Question: I want to display the name and values of an attribute beside the node name in 'JTree'. Can anyone tell me how to do that? Here is the code I use to display the 'JTree':
'''
import javax.swing.*;
import java.awt.*;
import java.awt.event.*;
import java.awt.Event.*;
import java.io.*;
import javax.swing.tree.*;
import org.xml.sax.*;
import org.xml.sax.helpers.*;
import org.apache.xerces.parsers.*;
public class XMLTreeView {
private SAXTreeBuilder saxTree = null;
private static String file = "";
public static void main(String args[]) {
JFrame frame = new JFrame("XMLTreeView: [ games.xml ]");
frame.setSize(400, 400);
frame.addWindowListener(new WindowAdapter() {
public void windowClosing(WindowEvent ev) {
System.exit(0);
}
});
file = "example1.xml";
new XMLTreeView(frame);
}
public XMLTreeView(JFrame frame) {
frame.getContentPane().setLayout(new BorderLayout());
DefaultMutableTreeNode top = new DefaultMutableTreeNode(file);
// DefaultMutableTreeNode top = new DefaultMutableTreeNode("XML Document");
saxTree = new SAXTreeBuilder(top);
try {
SAXParser saxParser = new SAXParser();
saxParser.setContentHandler(saxTree);
saxParser.parse(new InputSource(new FileInputStream(file)));
} catch (Exception ex) {
top.add(new DefaultMutableTreeNode(ex.getMessage()));
}
JTree tree = new JTree(saxTree.getTree());
JScrollPane scrollPane = new JScrollPane(tree);
frame.getContentPane().add("Center", scrollPane);
frame.setVisible(true);
}
}
class SAXTreeBuilder extends DefaultHandler {
private DefaultMutableTreeNode currentNode = null;
private DefaultMutableTreeNode previousNode = null;
private DefaultMutableTreeNode rootNode = null;
public SAXTreeBuilder(DefaultMutableTreeNode root) {
rootNode = root;
}
public void startDocument() {
currentNode = rootNode;
}
public void endDocument() {
}
public void characters(char[] data, int start, int end) {
String str = new String(data, start, end);
if (!str.equals("") && Character.isLetter(str.charAt(0))) {
currentNode.add(new DefaultMutableTreeNode(str));
}
}
public void startElement(String uri, String qName, String lName, Attributes atts) {
previousNode = currentNode;
currentNode = new DefaultMutableTreeNode(lName);
// Add attributes as child nodes //
attachAttributeList(currentNode, atts);
previousNode.add(currentNode);
}
public void endElement(String uri, String qName, String lName) {
if (currentNode.getUserObject().equals(lName)) {
currentNode = (DefaultMutableTreeNode) currentNode.getParent();
}
}
public DefaultMutableTreeNode getTree() {
return rootNode;
}
private void attachAttributeList(DefaultMutableTreeNode node, Attributes atts) {
for (int i = 0; i < atts.getLength(); i++) {
String name = atts.getLocalName(i);
String value = atts.getValue(name);
node.add(new DefaultMutableTreeNode(name + " = " + value));
}
}
}
'''
In the 'JTree', I want to display the 'NEType' attribute beside 'NE' node,and the 'equipmentHolderType' attribute beside 'EQHO' node
'''
NE NEType=WBTS
EQHO equipmentHolderType=Subrack
'''
I want to have somthing like this:

Here is an example of xml files that I deal with :
'''
<?xml version="1.0" encoding="ISO-8859-1" standalone="yes" ?>
<HWData xmlns:xsi="http://www.w3.org/2001/XMLSchema-instance" xsi:noNamespaceSchemaLocation="hw_data.xsd">
<Header xmlns:xsi="http://www.w3.org/1999/XMLSchema-instance" AdaptationName="NWI3BulkUpload" AccessProtocol="NWI3" time="2004-01-01T00:04:02" uploaded="true" version="1.0" />
<NE xmlns:xsi="http://www.w3.org/1999/XMLSchema-instance" vendorName="Nokia Siemens Networks" objectClass="NE" objectClassVersion="1" MOID="NE-RNC-1/DN:NE-WBTS-4183" NEId="PLMN-PLMN/RNC-1/WBTS-4183" NEType="WBTS" operationalState="enabled" locationName="Tun4183" nameFromPlanningSystem="" systemTitle="Nokia Flexi WCDMA Base Station">
<EQHO vendorName="Nokia Siemens Networks" objectClass="EQHO" objectClassVersion="1" MOID="NE-RNC-1/DN:NE-WBTS-4183/EQHO-40448" equipmentHolderId="40448" equipmentHolderType="Subrack" equipmentHolderSpecificType="472100A-40448" identificationCode="472100A" version="101" serialNumber="K9111641678" userLabel="FRGP" state="working">
<UNIT vendorName="Nokia Siemens Networks" objectClass="UNIT" objectClassVersion="1" MOID="NE-RNC-1/DN:NE-WBTS-4183/EQHO-40448/UNIT-158" unitId="158" unitTypeActual="CORE_FRGP" identificationCode="084629A" version="101" serialNumber="K9111641678" />
</EQHO>
<EQHO vendorName="Nokia Siemens Networks" objectClass="EQHO" objectClassVersion="1" MOID="NE-RNC-1/DN:NE-WBTS-4183/EQHO-173" equipmentHolderId="173" equipmentHolderType="Subrack" equipmentHolderSpecificType="471469A-173" identificationCode="471469A" version="" serialNumber="L1104816112" userLabel="FSME" state="working">
<UNIT vendorName="N" objectClass="UNIT" objectClassVersion="1" MOID="NE-RNC-1/DN:NE-WBTS-4183/EQHO-173/UNIT-16" unitId="16" unitTypeActual="CORE_FSME" identificationCode="083833A" version="104" serialNumber="L1104816112" />
<UNIT vendorName="NOKIA SIEMENS NETWORKS" objectClass="UNIT" objectClassVersion="1" MOID="NE-RNC-1/DN:NE-WBTS-4183/EQHO-173/UNIT-225" unitId="225" unitTypeActual="FTLB" identificationCode="471984A" version="103" serialNumber="RY104807867" />
</EQHO>
<EQHO vendorName="NSN" objectClass="EQHO" objectClassVersion="1" MOID="NE-RNC-1/DN:NE-WBTS-4183/EQHO-40192" equipmentHolderId="40192" equipmentHolderType="Subrack" equipmentHolderSpecificType="472083A-40192" identificationCode="472083A" version="101" serialNumber="L6105220714" userLabel="FXDA" state="working" />
</NE>
</HWData>
'''
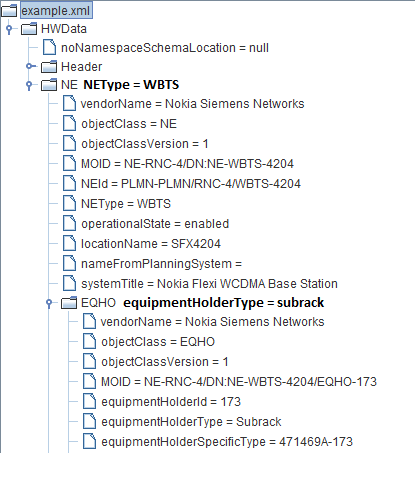
Answer: You could change the string that is used to construct the tree node:
'''
public void startElement(String uri, String qName, String lName, Attributes atts) {
previousNode = currentNode;
// Use the result of the getNodeText method to construct the tree node.
currentNode = new DefaultMutableTreeNode(getNodeText(lName, atts));
// Add attributes as child nodes //
attachAttributeList(currentNode, atts);
previousNode.add(currentNode);
}
private String getNodeText(final String lName, final Attributes atts) {
final String postfix;
if ("NE".equals(lName) && atts.getValue("NEType") != null)
postfix = " NEType=" + atts.getValue("NEType");
else if ("EQHO".equals(lName) && atts.getValue("equipmentHolderType") != null)
postfix = " equipmentHolderType=" + atts.getValue("equipmentHolderType");
else
postfix = "";
return lName + postfix;
}
'''
This is the complete code I ran:
'''
import java.awt.BorderLayout;
import java.awt.event.WindowAdapter;
import java.awt.event.WindowEvent;
import java.io.FileInputStream;
import javax.swing.JFrame;
import javax.swing.JScrollPane;
import javax.swing.JTree;
import javax.swing.tree.DefaultMutableTreeNode;
import org.apache.xerces.parsers.SAXParser;
import org.xml.sax.Attributes;
import org.xml.sax.InputSource;
import org.xml.sax.helpers.DefaultHandler;
public class XMLTreeView {
private SAXTreeBuilder saxTree = null;
private static String file = "";
public static void main(String args[]) {
file = "etc\q29921994\example2.xml";
JFrame frame = new JFrame("XMLTreeView: [ " + file.substring(file.lastIndexOf("\") + 1) + " ]");
frame.setSize(400, 400);
frame.addWindowListener(new WindowAdapter() {
public void windowClosing(WindowEvent ev) {
System.exit(0);
}
});
new XMLTreeView(frame);
}
public XMLTreeView(JFrame frame) {
frame.getContentPane().setLayout(new BorderLayout());
DefaultMutableTreeNode top = new DefaultMutableTreeNode(file);
// DefaultMutableTreeNode top = new DefaultMutableTreeNode("XML Document");
saxTree = new SAXTreeBuilder(top);
try {
SAXParser saxParser = new SAXParser();
saxParser.setContentHandler(saxTree);
saxParser.parse(new InputSource(new FileInputStream(file)));
} catch (Exception ex) {
top.add(new DefaultMutableTreeNode(ex.getMessage()));
}
JTree tree = new JTree(saxTree.getTree());
JScrollPane scrollPane = new JScrollPane(tree);
frame.getContentPane().add("Center", scrollPane);
frame.setVisible(true);
}
}
class SAXTreeBuilder extends DefaultHandler {
private DefaultMutableTreeNode currentNode = null;
private DefaultMutableTreeNode previousNode = null;
private DefaultMutableTreeNode rootNode = null;
public SAXTreeBuilder(DefaultMutableTreeNode root) {
rootNode = root;
}
public void startDocument() {
currentNode = rootNode;
}
public void endDocument() {
}
public void characters(char[] data, int start, int end) {
String str = new String(data, start, end);
if (!str.equals("") && Character.isLetter(str.charAt(0)))
currentNode.add(new DefaultMutableTreeNode(str));
}
public void startElement(String uri, String qName, String lName, Attributes atts) {
previousNode = currentNode;
// currentNode = new DefaultMutableTreeNode(lName);
// Use the result of the getNodeText method to construct the tree node.
currentNode = new DefaultMutableTreeNode(getNodeText(lName, atts));
// Add attributes as child nodes //
attachAttributeList(currentNode, atts);
previousNode.add(currentNode);
}
public void endElement(String uri, String qName, String lName) {
// I think the if below can be removed:
//if (currentNode.getUserObject().equals(lName))
currentNode = (DefaultMutableTreeNode) currentNode.getParent();
}
private String getNodeText(final String lName, final Attributes atts) {
final String postfix;
if ("NE".equals(lName) && atts.getValue("NEType") != null)
postfix = " NEType=" + atts.getValue("NEType");
else if ("EQHO".equals(lName) && atts.getValue("equipmentHolderType") != null)
postfix = " equipmentHolderType=" + atts.getValue("equipmentHolderType");
else if ("UNIT".equals(lName) && atts.getValue("unitTypeActual") != null)
postfix = " equipmentHolderType=" + atts.getValue("unitTypeActual");
else if ("FUUT".equals(lName) && atts.getValue("functionalUnitType") != null)
postfix = " equipmentHolderType=" + atts.getValue("functionalUnitType");
else
postfix = "";
return lName + postfix;
}
public DefaultMutableTreeNode getTree() {
return rootNode;
}
private void attachAttributeList(DefaultMutableTreeNode node, Attributes atts) {
for (int i = 0; i < atts.getLength(); i++) {
String name = atts.getLocalName(i);
String value = atts.getValue(name);
node.add(new DefaultMutableTreeNode(name + " = " + value));
}
}
}
'''
This is the example2.xml file I used:
'''
<?xml version="1.0" encoding="ISO-8859-1" standalone="yes"?>
<HWData xmlns:xsi="http://www.w3.org/2001/XMLSchema-instance" xsi:noNamespaceSchemaLocation="hw_data.xsd">
<Header xmlns:xsi="http://www.w3.org/1999/XMLSchema-instance" AdaptationName="NWI3BulkUpload" AccessProtocol="NWI3" time="2013-05-29T13:09:29" uploaded="true" version="1.0"/>
<NE xmlns:xsi="http://www.w3.org/1999/XMLSchema-instance" vendorName="Nokia Siemens Networks" objectClass="NE" objectClassVersion="1" MOID="NE-RNC-4/DN:NE-WBTS-4204" NEId="PLMN-PLMN/RNC-4/WBTS-4204" NEType="WBTS" operationalState="enabled" locationName="SFX4204" nameFromPlanningSystem="" systemTitle="Nokia Flexi WCDMA Base Station">
<EQHO vendorName="Nokia Siemens Networks" objectClass="EQHO" objectClassVersion="1" MOID="NE-RNC-4/DN:NE-WBTS-4204/EQHO-173" equipmentHolderId="173" equipmentHolderType="Subrack" equipmentHolderSpecificType="471469A-173" identificationCode="471469A" version="" serialNumber="F7123009045" userLabel="FSME" state="working">
<UNIT vendorName="N" objectClass="UNIT" objectClassVersion="1" MOID="NE-RNC-4/DN:NE-WBTS-4204/EQHO-173/UNIT-16" unitId="16" unitTypeActual="CORE_FSME" identificationCode="083833A" version="105" serialNumber="F7123009045"/>
<UNIT vendorName="NOKIA SIEMENS NETWORKS" objectClass="UNIT" objectClassVersion="1" MOID="NE-RNC-4/DN:NE-WBTS-4204/EQHO-173/UNIT-225" unitId="225" unitTypeActual="FTLB" identificationCode="471984A" version="104" serialNumber="K9123412124"/>
</EQHO>
<EQHO vendorName="NSN" objectClass="EQHO" objectClassVersion="1" MOID="NE-RNC-4/DN:NE-WBTS-4204/EQHO-40192" equipmentHolderId="40192" equipmentHolderType="Subrack" equipmentHolderSpecificType="472083A-40192" identificationCode="472083A" version="203" serialNumber="K9123021259" userLabel="FXDA" state="working">
<UNIT vendorName="AR" objectClass="UNIT" objectClassVersion="1" MOID="NE-RNC-4/DN:NE-WBTS-4204/EQHO-40192/UNIT-56081" unitId="56081" unitTypeActual="TILT" identificationCode="CV3PX310R-BTQ" version="" serialNumber="00000008496310581"/>
<UNIT vendorName="AR" objectClass="UNIT" objectClassVersion="1" MOID="NE-RNC-4/DN:NE-WBTS-4204/EQHO-40192/UNIT-56083" unitId="56083" unitTypeActual="TILT" identificationCode="CV3PX310R-BTQ" version="" serialNumber="00000008496310721"/>
<UNIT vendorName="AR" objectClass="UNIT" objectClassVersion="1" MOID="NE-RNC-4/DN:NE-WBTS-4204/EQHO-40192/UNIT-56085" unitId="56085" unitTypeActual="TILT" identificationCode="CV3PX310R-BTQ" version="" serialNumber="00000008496310441"/>
</EQHO>
<EQHO vendorName="AR" objectClass="EQHO" objectClassVersion="1" MOID="NE-RNC-4/DN:NE-WBTS-4204/EQHO-56089" equipmentHolderId="56089" equipmentHolderType="Subrack" equipmentHolderSpecificType="CV3PX310R-BTQ-56089" identificationCode="CV3PX310R-BTQ" version="" serialNumber="00000008496310584" userLabel="" state="working"/>
<EQHO vendorName="AR" objectClass="EQHO" objectClassVersion="1" MOID="NE-RNC-4/DN:NE-WBTS-4204/EQHO-56090" equipmentHolderId="56090" equipmentHolderType="Subrack" equipmentHolderSpecificType="CV3PX310R-BTQ-56090" identificationCode="CV3PX310R-BTQ" version="" serialNumber="00000008496310582" userLabel="" state="working"/>
<EQHO vendorName="AR" objectClass="EQHO" objectClassVersion="1" MOID="NE-RNC-4/DN:NE-WBTS-4204/EQHO-56091" equipmentHolderId="56091" equipmentHolderType="Subrack" equipmentHolderSpecificType="CV3PX310R-BTQ-56091" identificationCode="CV3PX310R-BTQ" version="" serialNumber="00000008496310724" userLabel="" state="working"/>
<EQHO vendorName="AR" objectClass="EQHO" objectClassVersion="1" MOID="NE-RNC-4/DN:NE-WBTS-4204/EQHO-56092" equipmentHolderId="56092" equipmentHolderType="Subrack" equipmentHolderSpecificType="CV3PX310R-BTQ-56092" identificationCode="CV3PX310R-BTQ" version="" serialNumber="00000008496310722" userLabel="" state="working"/>
<EQHO vendorName="AR" objectClass="EQHO" objectClassVersion="1" MOID="NE-RNC-4/DN:NE-WBTS-4204/EQHO-56093" equipmentHolderId="56093" equipmentHolderType="Subrack" equipmentHolderSpecificType="CV3PX310R-BTQ-56093" identificationCode="CV3PX310R-BTQ" version="" serialNumber="00000008496310444" userLabel="" state="working"/>
<EQHO vendorName="AR" objectClass="EQHO" objectClassVersion="1" MOID="NE-RNC-4/DN:NE-WBTS-4204/EQHO-56094" equipmentHolderId="56094" equipmentHolderType="Subrack" equipmentHolderSpecificType="CV3PX310R-BTQ-56094" identificationCode="CV3PX310R-BTQ" version="" serialNumber="00000008496310442" userLabel="" state="working"/>
<EQHO vendorName="Nokia Siemens Networks" objectClass="EQHO" objectClassVersion="1" MOID="NE-RNC-4/DN:NE-WBTS-4204/EQHO-40448" equipmentHolderId="40448" equipmentHolderType="Subrack" equipmentHolderSpecificType="472100A-40448" identificationCode="472100A" version="101" serialNumber="K9122905970" userLabel="FRGP" state="working">
<UNIT vendorName="Nokia Siemens Networks" objectClass="UNIT" objectClassVersion="1" MOID="NE-RNC-4/DN:NE-WBTS-4204/EQHO-40448/UNIT-158" unitId="158" unitTypeActual="CORE_FRGP" identificationCode="084629A" version="101" serialNumber="K9122905970"/>
<UNIT vendorName="AR" objectClass="UNIT" objectClassVersion="1" MOID="NE-RNC-4/DN:NE-WBTS-4204/EQHO-40448/UNIT-56593" unitId="56593" unitTypeActual="TILT" identificationCode="CV3PX310R-BTQ" version="" serialNumber="00000008496310583"/>
<UNIT vendorName="AR" objectClass="UNIT" objectClassVersion="1" MOID="NE-RNC-4/DN:NE-WBTS-4204/EQHO-40448/UNIT-56595" unitId="56595" unitTypeActual="TILT" identificationCode="CV3PX310R-BTQ" version="" serialNumber="00000008496310723"/>
<UNIT vendorName="AR" objectClass="UNIT" objectClassVersion="1" MOID="NE-RNC-4/DN:NE-WBTS-4204/EQHO-40448/UNIT-56597" unitId="56597" unitTypeActual="TILT" identificationCode="CV3PX310R-BTQ" version="" serialNumber="00000008496310443"/>
</EQHO>
</NE>
</HWData>
'''
This is the screenshot of the running program: